Question: I have an ArrayList of items that are linked to a custom Adapter. The items are in alphabetical order. I would like my ListView to have a maximum of four items on each line of the ListView with the lines separated alphabetically.
For example:
[ Hi ] [ Hospital ] [ Hotel ] [ HotSpot ]
[ House ]
[ Impossible] [ Improbable ]
So multiple items would be on the same line of the ListView.
Is there a way to use the position variable within the custom Adapter class's getView() method to accomplish this?
Here is an example, sorry for the quality:

In the image, the backing store, such as ArrayList, would contain those names alphabetized.
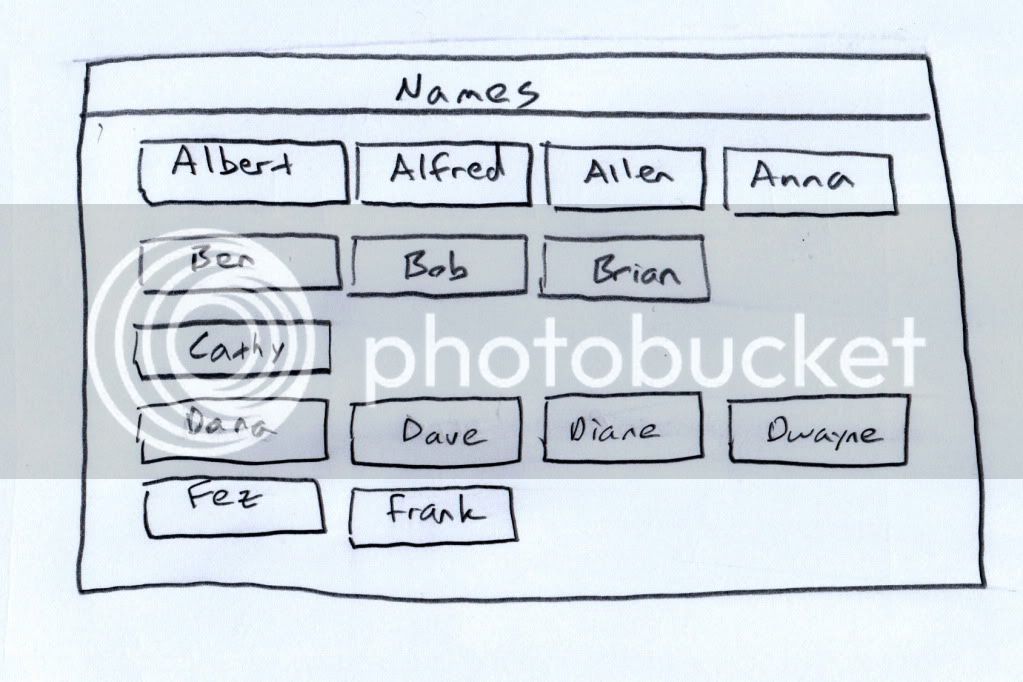
Answer: You have to implement the CustomListView. on GetView method of the ArrayAdapter of your object.
See below Example:
<URL>.
It will realy going to help you.
Enjoy. :)